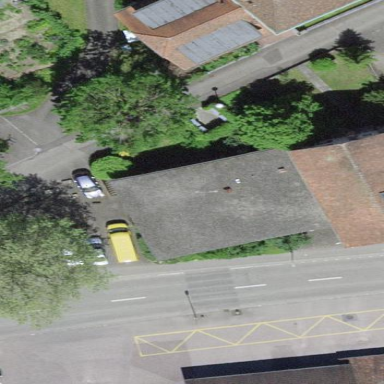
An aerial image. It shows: Flat-roofed building.